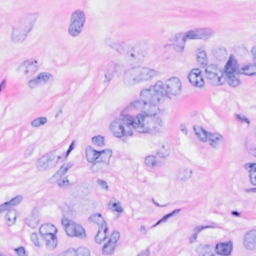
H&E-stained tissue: Breast